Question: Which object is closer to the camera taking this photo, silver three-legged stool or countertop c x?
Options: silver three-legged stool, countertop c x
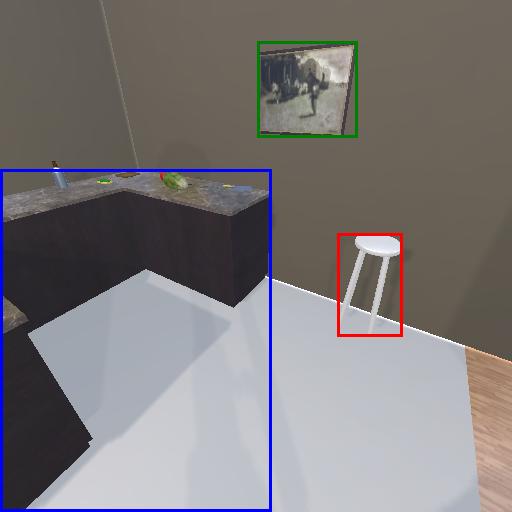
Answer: silver three-legged stool